【题型】解答题　【知识点】解析几何　【难度】easy
已知 \(F\) 是抛物线 \(y^2 = 4x\) 的焦点，\(A, B\) 是该抛物线上的动点。

\vspace{1em}
(1) \(P(4,1)\) 是一个定点，求 \(|AP| + |AF|\) 的最小值；

\vspace{1em}
(2) 若焦点 \(F\) 是 \(\triangle AOB\) 的垂心，求点 \(A\)、\(B\) 的坐标。
【解答】
【答案】
(1) \(\boldsymbol{5}\)
(2) \(A(5,2\sqrt{5}), B(5,-2\sqrt{5})\) 或 \(A(5,-2\sqrt{5}), B(5,2\sqrt{5})\)

【分析】
(1) 由抛物线的定义，得 \(|AP| + |AF| = |AP| + |AH|\)，结合图形得最小值；
(2) 垂心为三条高线的交点，由对称性知 \(A,B\) 关于 \(x\) 轴对称，设点 \(A\left(\dfrac{y_1^2}{4}, y_1\right), B\left(\dfrac{y_1^2}{4}, -y_1\right)\)，再利用垂直关系建立方程求解坐标。

---

【详解】
(1) 由抛物线 \(y^2 = 4x\) 知焦点 \(F(1,0)\)，准线 \(l: x = -1\)，
过 \(A\) 作 \(AH \perp l\)，垂足为 \(H\)，过点 \(P\) 作 \(PH' \perp l\)，垂足为 \(H'\)，\(P(4,1)\)，

由抛物线的定义，\(|AP| + |AF| = |AP| + |AH| \geq |PH'| = 4 + 1 = 5\)，
当且仅当 \(A,P,H'\) 三点共线时取等号，此时 \(A\left(\dfrac{1}{4}, 1\right)\)，
所以 \(|AP| + |AF|\) 的最小值为 \(\boldsymbol{5}\)。

\vspace{1em}

\vspace{1em}

(2) 由焦点 \(F\) 是 \(\triangle AOB\) 的垂心，则 \(OF \perp AB\)，
即 \(A,B\) 关于 \(x\) 轴对称，且 \(AF \perp OB\)，

设 \(A\left(\dfrac{y_1^2}{4}, y_1\right), B\left(\dfrac{y_1^2}{4}, -y_1\right)\)，由 \(k_{AF} \cdot k_{OB} = -1\)，
\[
\frac{y_1}{\dfrac{y_1^2}{4} - 1} \cdot \frac{-y_1}{\dfrac{y_1^2}{4}} = -1,
\]
化简得 \(y_1^2 - 4 = 16\)，解得 \(y_1 = \pm 2\sqrt{5}\)，

所以点 \(A,B\) 的坐标为 \(A(5,2\sqrt{5}), B(5,-2\sqrt{5})\) 或 \(A(5,-2\sqrt{5}), B(5,2\sqrt{5})\)。

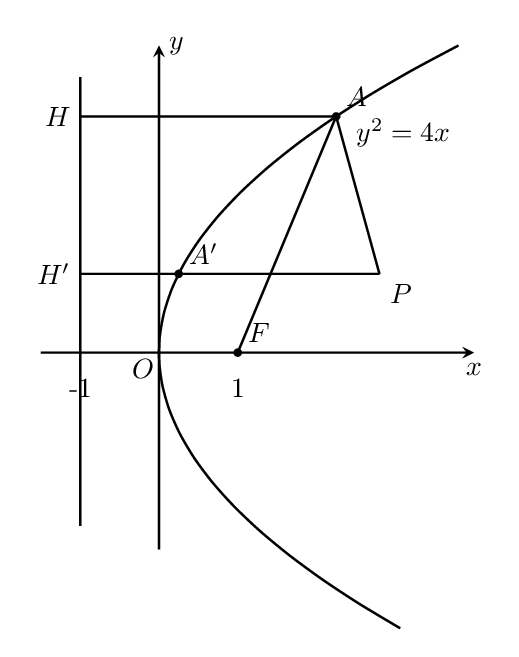
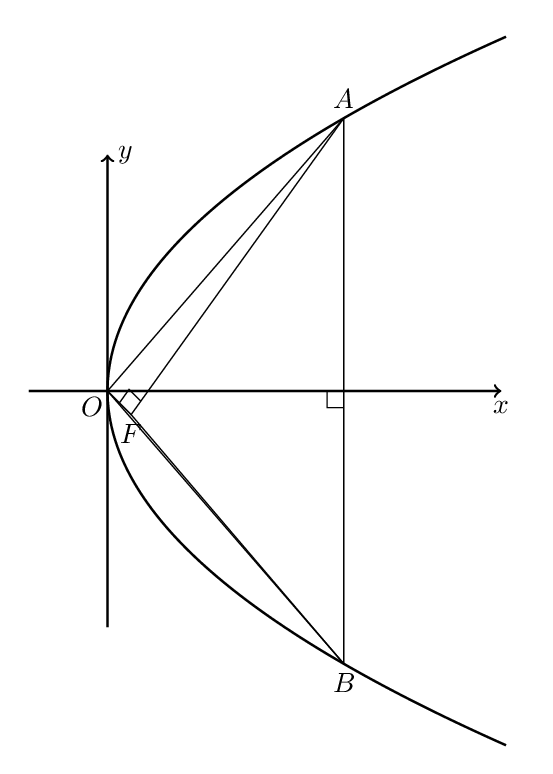